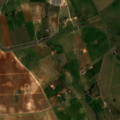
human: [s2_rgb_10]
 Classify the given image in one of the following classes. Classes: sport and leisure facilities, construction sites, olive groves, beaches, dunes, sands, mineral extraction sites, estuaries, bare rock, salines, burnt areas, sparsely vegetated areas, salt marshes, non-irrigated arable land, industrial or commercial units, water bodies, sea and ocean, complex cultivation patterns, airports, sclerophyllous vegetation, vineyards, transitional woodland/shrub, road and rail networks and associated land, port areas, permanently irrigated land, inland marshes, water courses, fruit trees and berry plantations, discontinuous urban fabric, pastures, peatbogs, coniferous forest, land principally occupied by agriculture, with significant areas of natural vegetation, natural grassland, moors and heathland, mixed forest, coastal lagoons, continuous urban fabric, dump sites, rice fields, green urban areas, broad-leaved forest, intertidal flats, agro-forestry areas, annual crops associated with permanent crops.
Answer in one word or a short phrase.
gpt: continuous urban fabric, non-irrigated arable land, olive groves, complex cultivation patterns